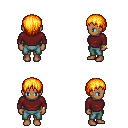
a pixel art fantasy rpg character, female body template, human, dark skin, maroon long-sleeve shirt, teal pants, light blonde plain hairstyle, bracelets, four views (front, back, left, right), 2x2 character sprite sheet, small pixel art, hard edges, no anti-aliasing